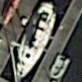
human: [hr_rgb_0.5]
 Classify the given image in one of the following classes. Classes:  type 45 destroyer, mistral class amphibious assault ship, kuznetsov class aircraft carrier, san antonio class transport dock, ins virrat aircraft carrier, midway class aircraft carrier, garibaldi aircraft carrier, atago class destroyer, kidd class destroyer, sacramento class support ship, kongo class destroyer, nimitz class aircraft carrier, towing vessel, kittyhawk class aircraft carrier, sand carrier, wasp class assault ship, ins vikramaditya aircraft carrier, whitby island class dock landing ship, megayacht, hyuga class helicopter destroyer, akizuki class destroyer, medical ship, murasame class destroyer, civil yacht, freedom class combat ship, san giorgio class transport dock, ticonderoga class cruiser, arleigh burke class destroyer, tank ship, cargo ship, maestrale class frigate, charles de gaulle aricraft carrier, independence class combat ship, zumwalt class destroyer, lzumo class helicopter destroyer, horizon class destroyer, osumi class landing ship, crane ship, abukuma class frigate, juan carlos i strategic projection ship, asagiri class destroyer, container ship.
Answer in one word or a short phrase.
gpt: Civil yacht